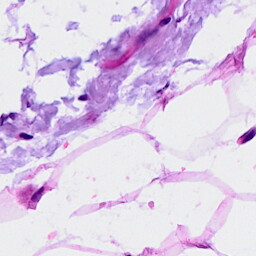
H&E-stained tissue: Breast